Question: I have been using analytics software for a while, and
An example:

---
A major problem I encountered is .
(account panel, form journeys, etc...)
I guess this could be achieved by sending the html with the usability data, but I see this as a major performance problem...
---
=)
---
Further findings:
-
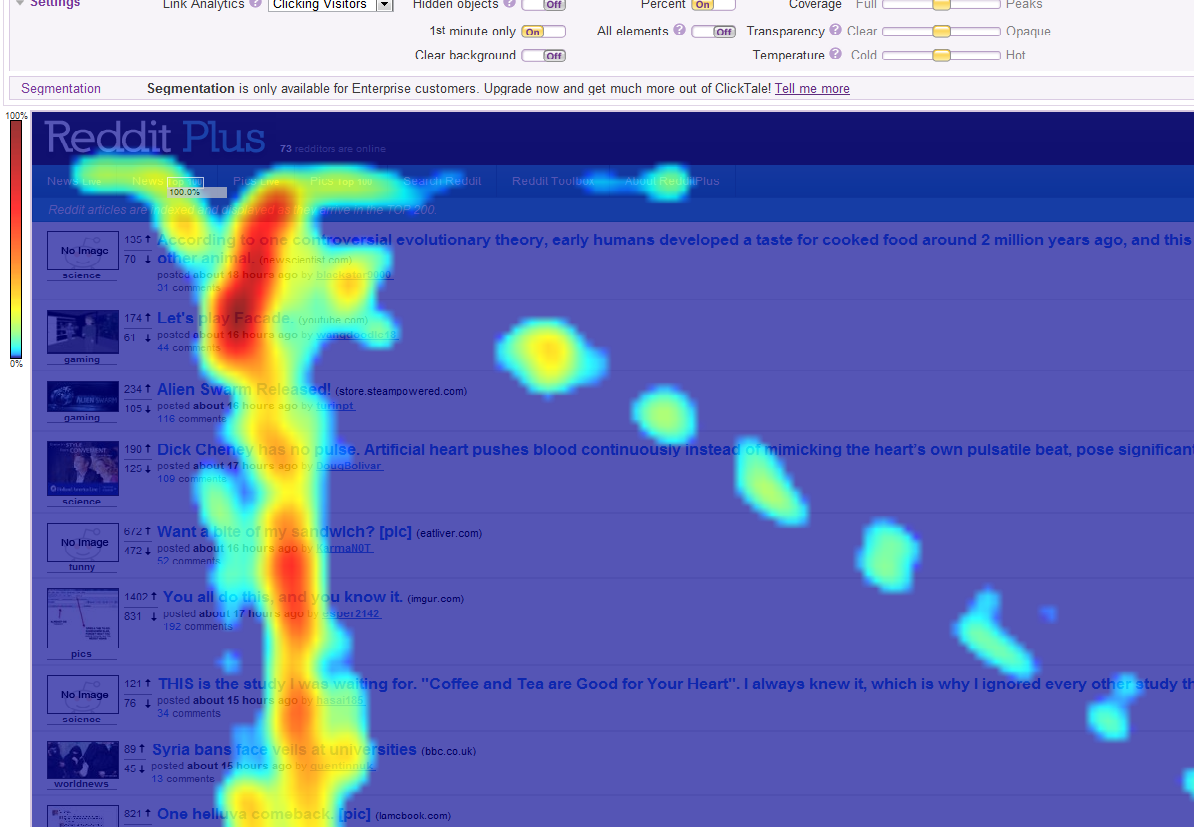
Answer: I think they don't actually copy the whole page for your visitors, all of what they need, is to track the ,
then they will make use of these information to show you all kind of information (where the user was looking, what have been clicked, ... etc).